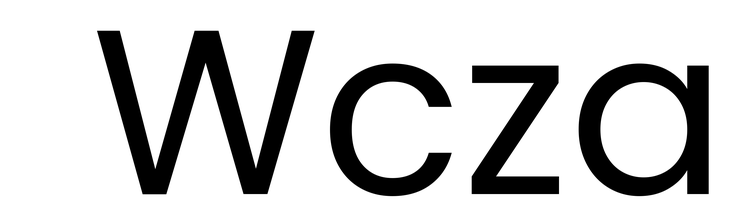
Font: Poppins-Regular